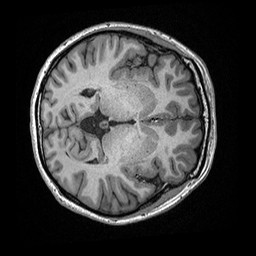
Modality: T1w
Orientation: axial
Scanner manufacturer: ge
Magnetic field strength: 3 T
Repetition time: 2.349 s
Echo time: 0.002968 s